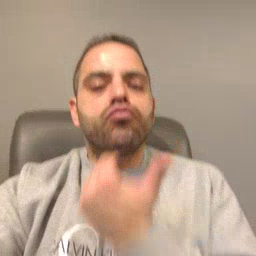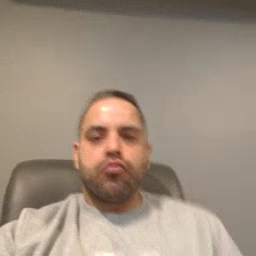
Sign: napkin